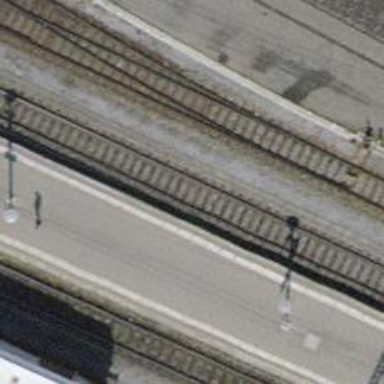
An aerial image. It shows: Single railway track with electrification through contact line.